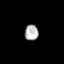
Tissue: prostate
Cell type: Myeloid cells
Senescence score: 0.784
Nuclear area (px): 208
Mean DAPI intensity: 180.178